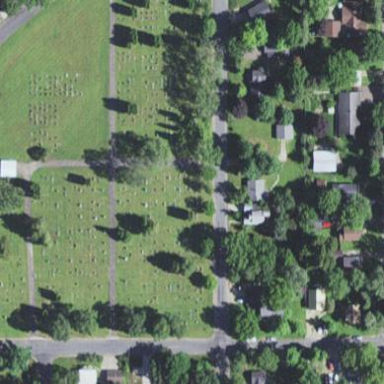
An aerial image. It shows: Cemetery.